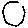
Label: moon